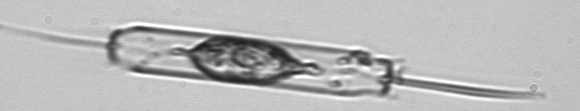
Label: Ditylum_brightwellii